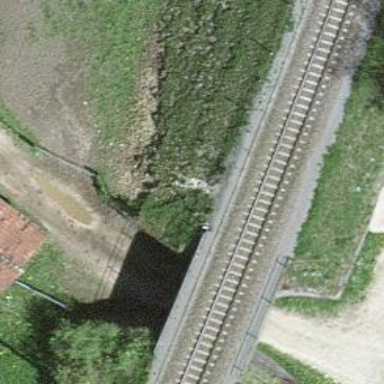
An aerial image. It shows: Narrow-gauge railway bridge with electrified contact lines and one track.